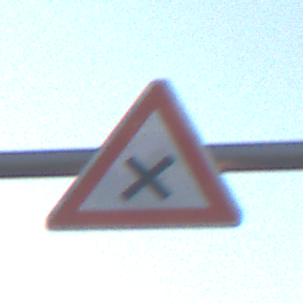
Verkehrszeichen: KreuzungOderEinmuendung
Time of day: SunriseSunset
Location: Outdoor (Nature)
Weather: Clear
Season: NotSpecified
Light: Natural